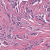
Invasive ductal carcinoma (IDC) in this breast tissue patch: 1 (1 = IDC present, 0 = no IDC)